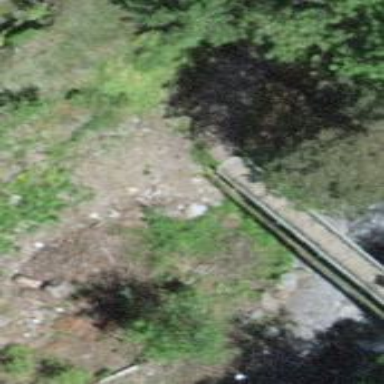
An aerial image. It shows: Path leading to bridge.